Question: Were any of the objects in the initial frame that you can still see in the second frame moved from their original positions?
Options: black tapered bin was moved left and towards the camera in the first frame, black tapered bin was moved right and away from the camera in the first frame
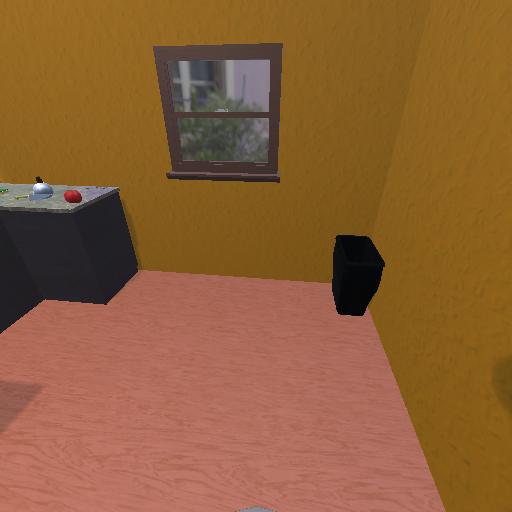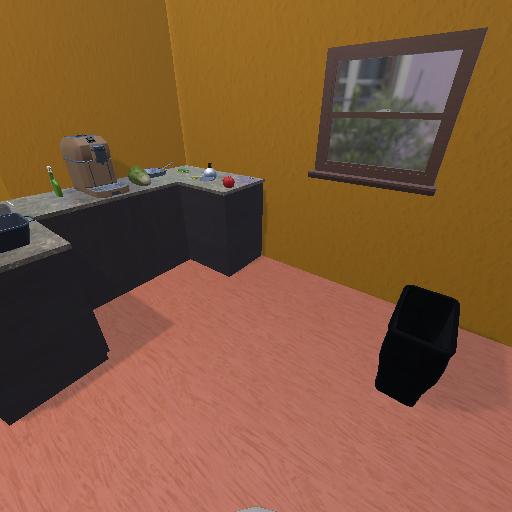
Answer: black tapered bin was moved left and towards the camera in the first frame